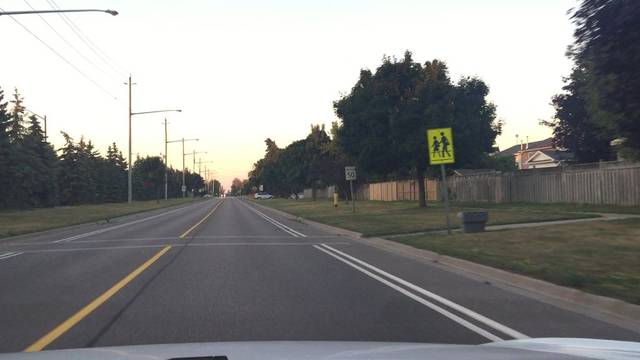
Region: Canada
Coordinates: 43.906, -78.786